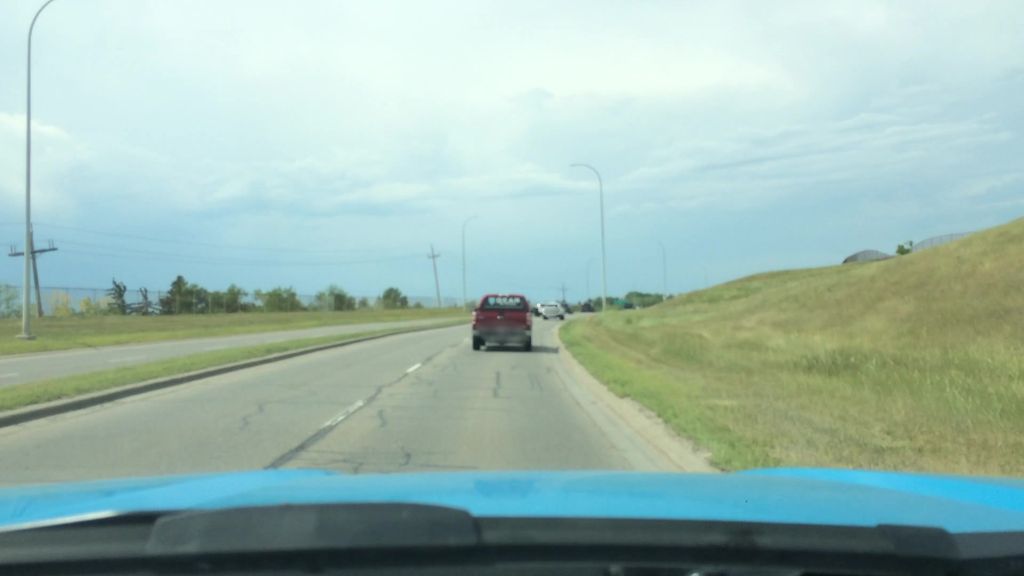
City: calgary